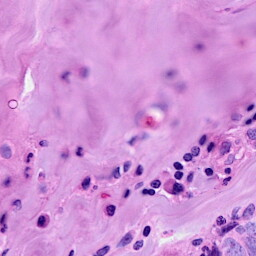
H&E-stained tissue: Breast